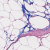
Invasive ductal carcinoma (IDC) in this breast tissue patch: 0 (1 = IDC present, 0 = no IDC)